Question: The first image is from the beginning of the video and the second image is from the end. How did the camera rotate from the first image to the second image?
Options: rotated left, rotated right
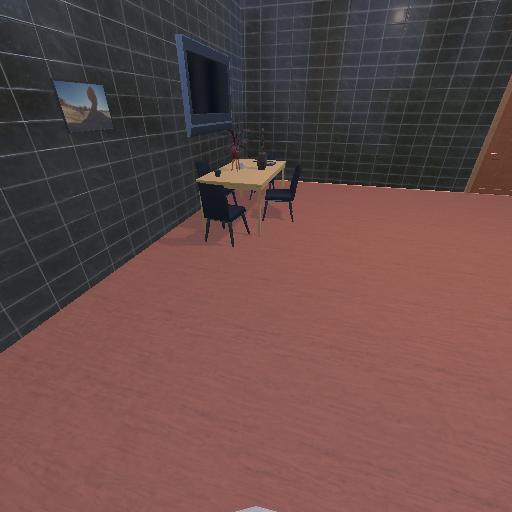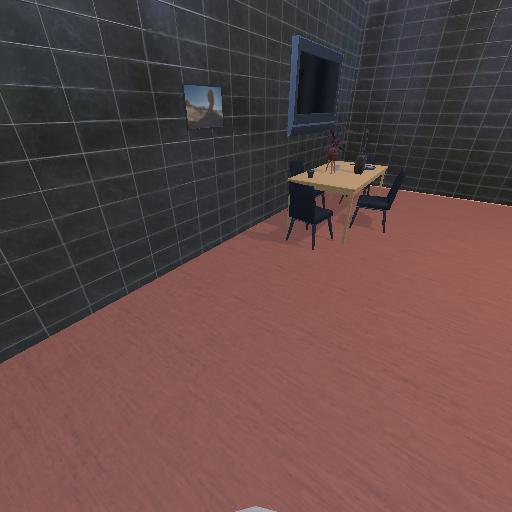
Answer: rotated left